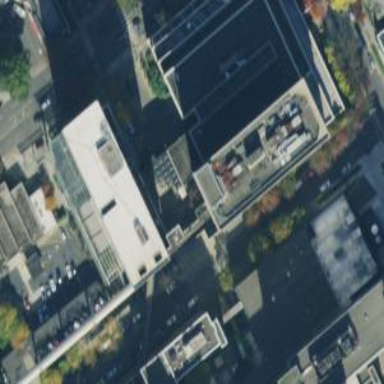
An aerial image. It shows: Part of hospital building.